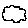
Label: cloud